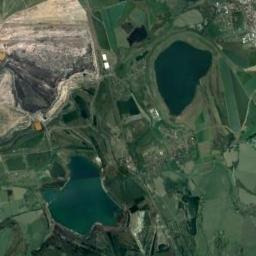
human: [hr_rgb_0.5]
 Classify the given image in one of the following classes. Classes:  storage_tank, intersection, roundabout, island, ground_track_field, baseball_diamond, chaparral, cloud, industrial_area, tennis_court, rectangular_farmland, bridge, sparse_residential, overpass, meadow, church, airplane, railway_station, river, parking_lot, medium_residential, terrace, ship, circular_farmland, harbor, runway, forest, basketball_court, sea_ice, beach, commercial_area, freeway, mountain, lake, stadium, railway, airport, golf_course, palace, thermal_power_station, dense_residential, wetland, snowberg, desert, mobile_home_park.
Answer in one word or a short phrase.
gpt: lake